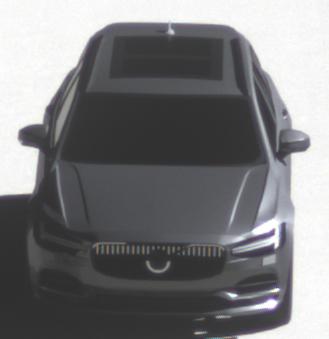
Make: Volvo
Model: V90
Detailed model: -
Model produced from: 2016
Model produced until: 2020
Doors: 5
Color: gray
Road condition: dry road
Daytime: morning or afternoon
Contrast: high contrast